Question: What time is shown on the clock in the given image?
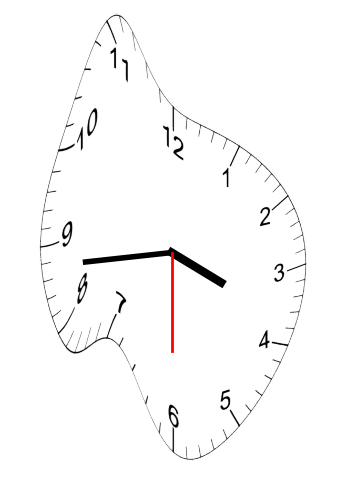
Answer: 03:43:30